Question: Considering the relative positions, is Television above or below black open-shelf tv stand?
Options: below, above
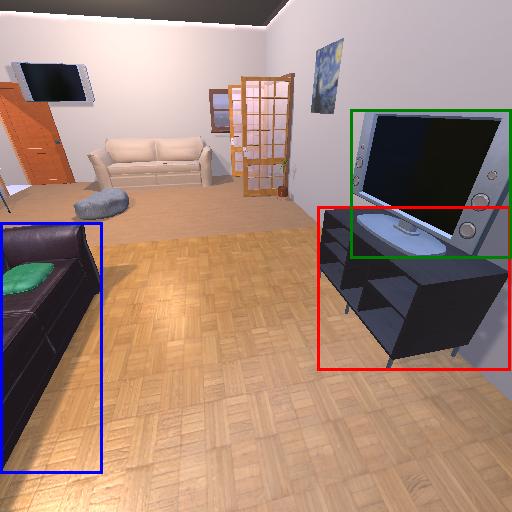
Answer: below